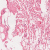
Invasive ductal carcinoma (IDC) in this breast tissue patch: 0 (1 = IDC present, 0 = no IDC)